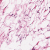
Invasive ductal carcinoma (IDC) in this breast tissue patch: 0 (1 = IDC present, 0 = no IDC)